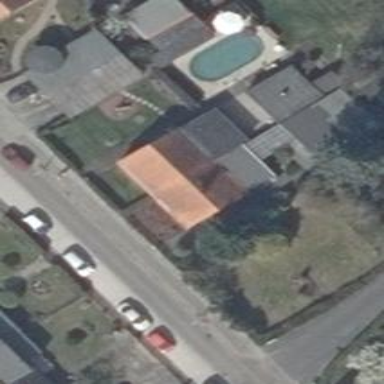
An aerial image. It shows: Semidetached house.